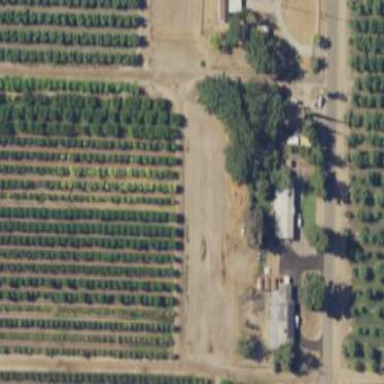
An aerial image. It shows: Orchard.